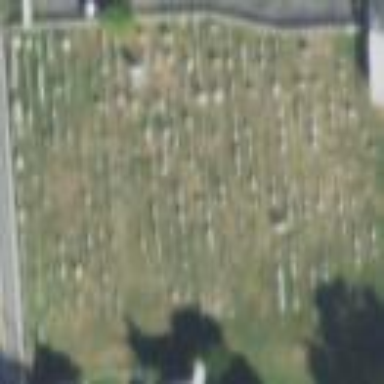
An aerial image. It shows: Grave yard.